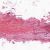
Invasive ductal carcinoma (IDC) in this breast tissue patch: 0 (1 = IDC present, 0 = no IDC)